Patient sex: F
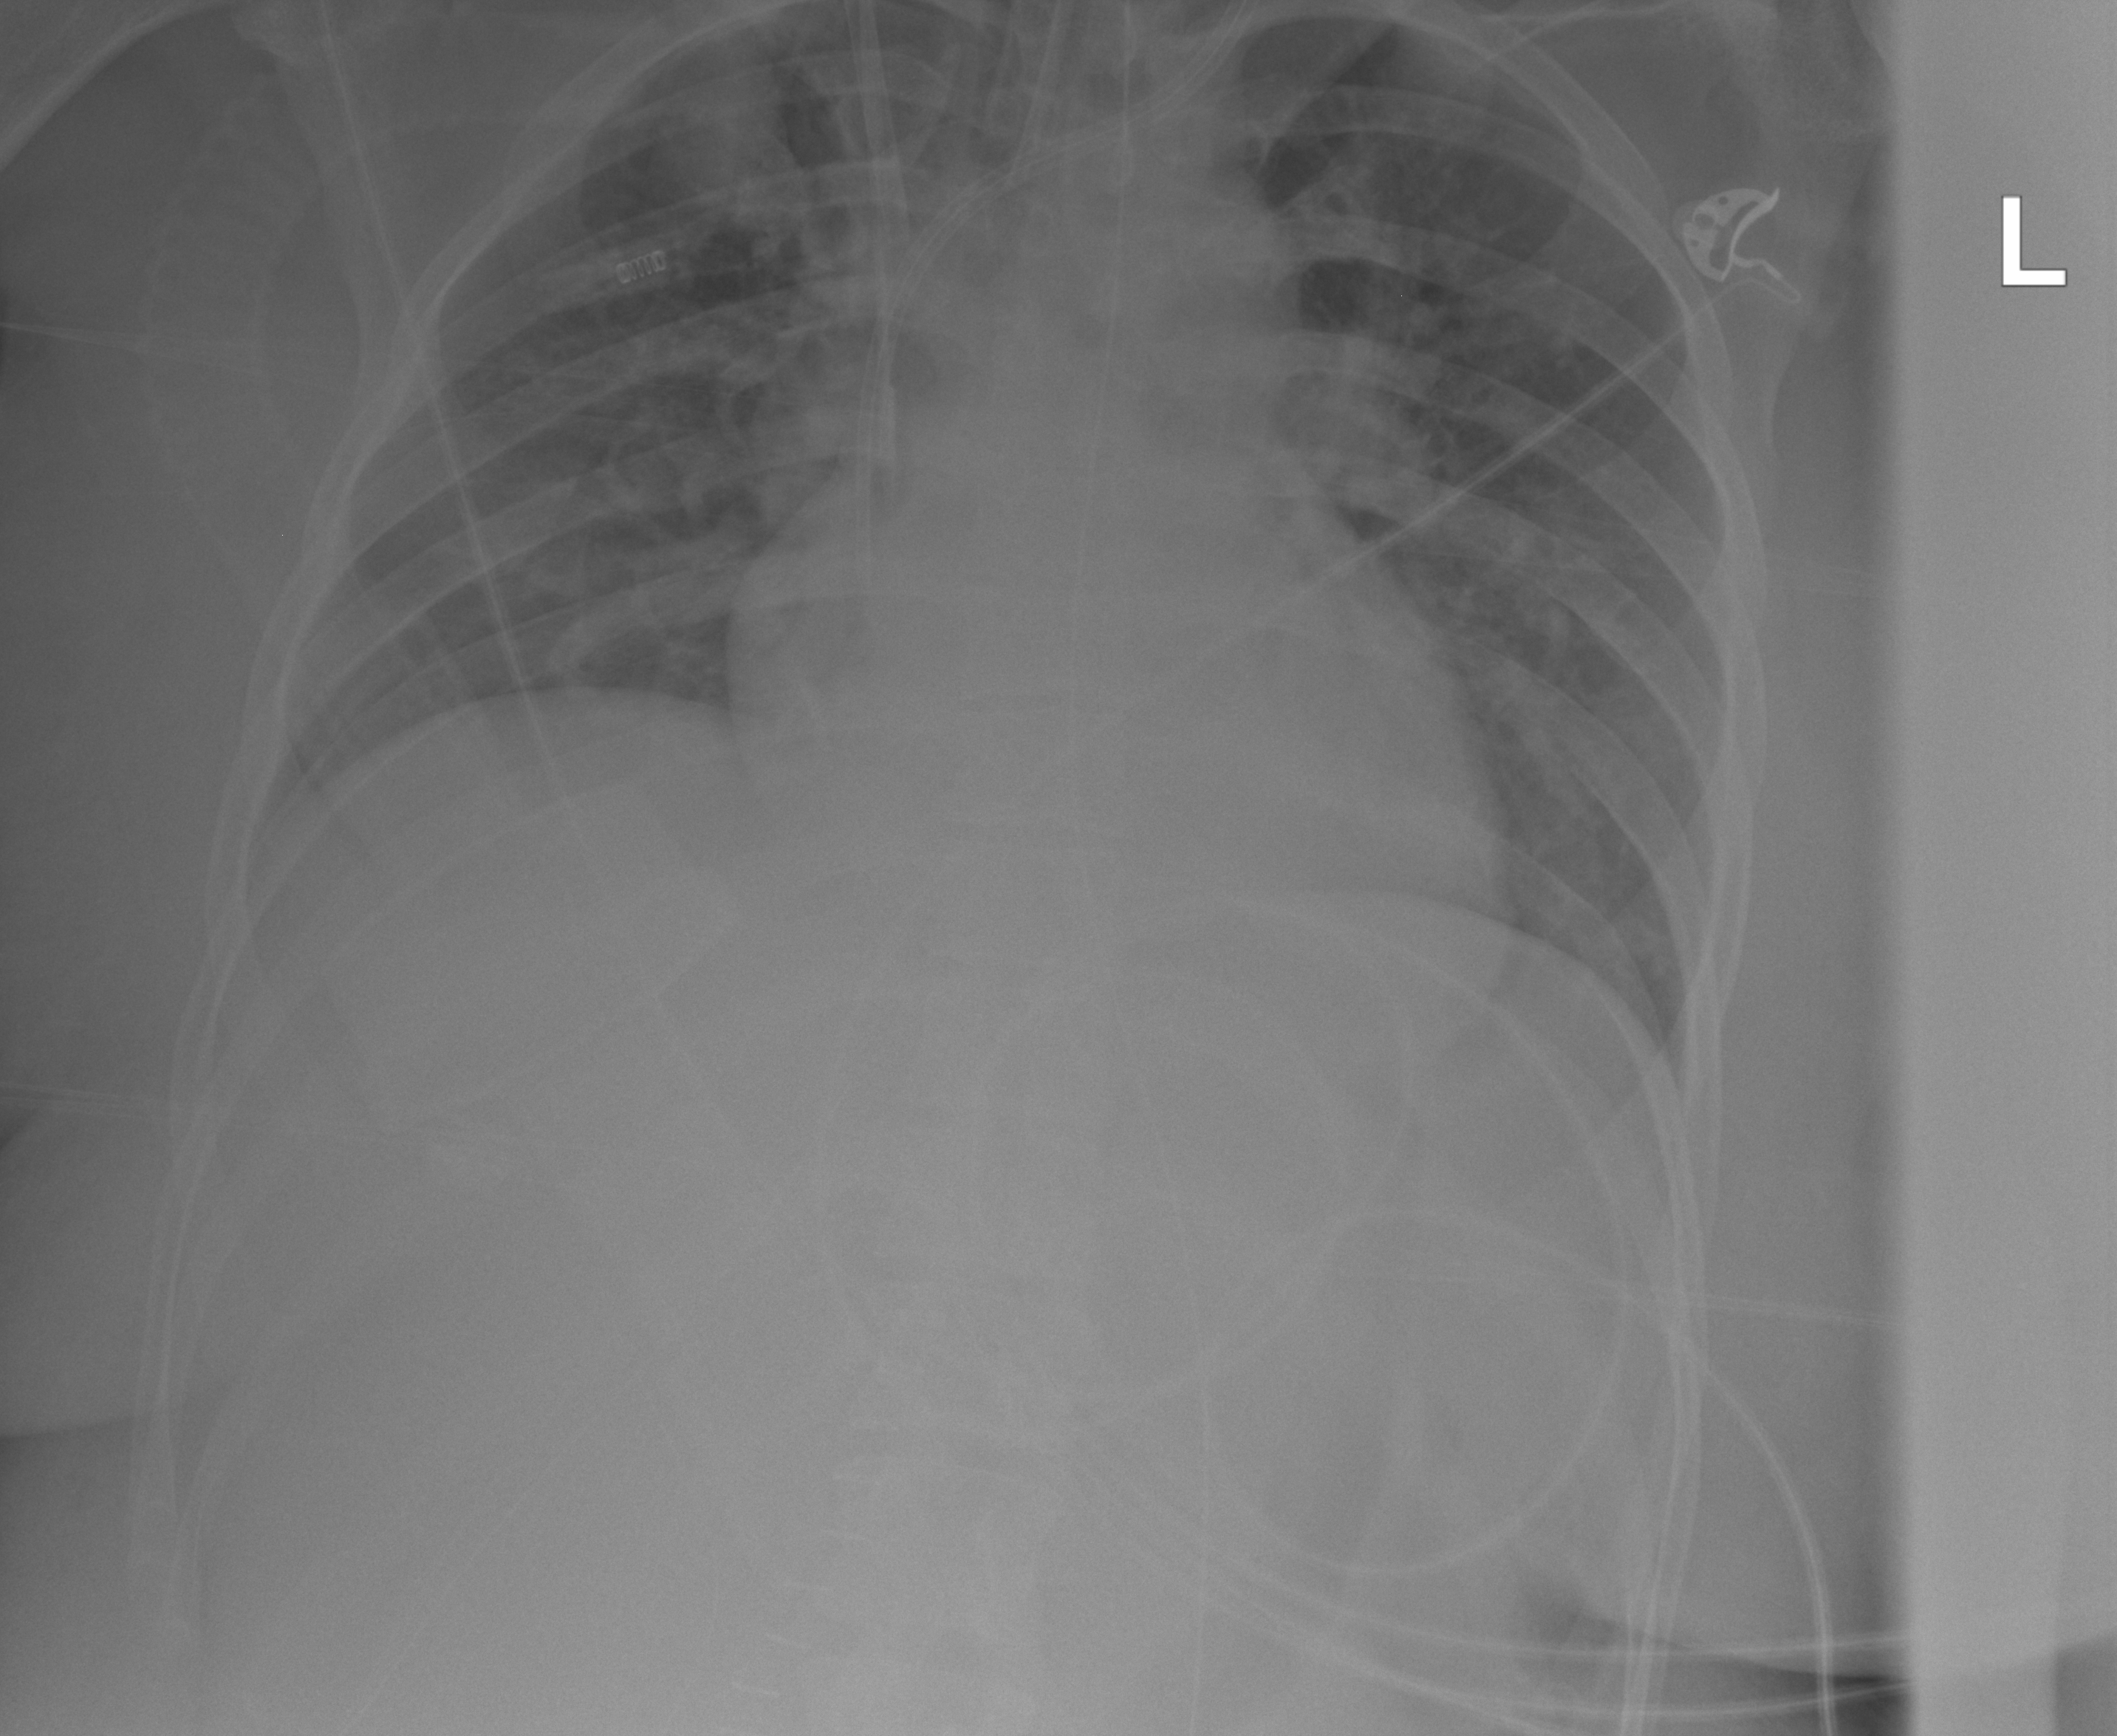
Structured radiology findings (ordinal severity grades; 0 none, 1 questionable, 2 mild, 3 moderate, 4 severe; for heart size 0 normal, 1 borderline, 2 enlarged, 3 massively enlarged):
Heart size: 0
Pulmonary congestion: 0
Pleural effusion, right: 0
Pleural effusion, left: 2
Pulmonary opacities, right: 0
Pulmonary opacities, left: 0
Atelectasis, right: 0
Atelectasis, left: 0